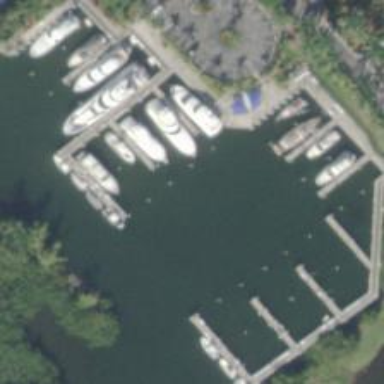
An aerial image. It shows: Marina on leisure land.